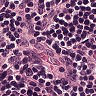
Metastatic tissue present: no